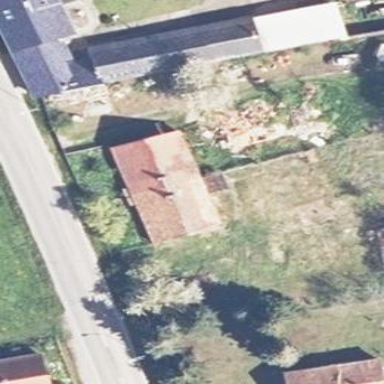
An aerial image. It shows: Simple house.